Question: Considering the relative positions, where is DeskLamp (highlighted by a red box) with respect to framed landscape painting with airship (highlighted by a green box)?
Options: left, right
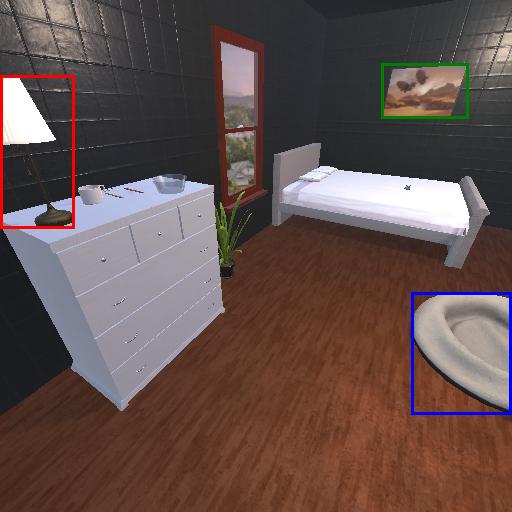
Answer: left